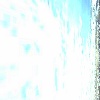
Label: sunburn